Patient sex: M
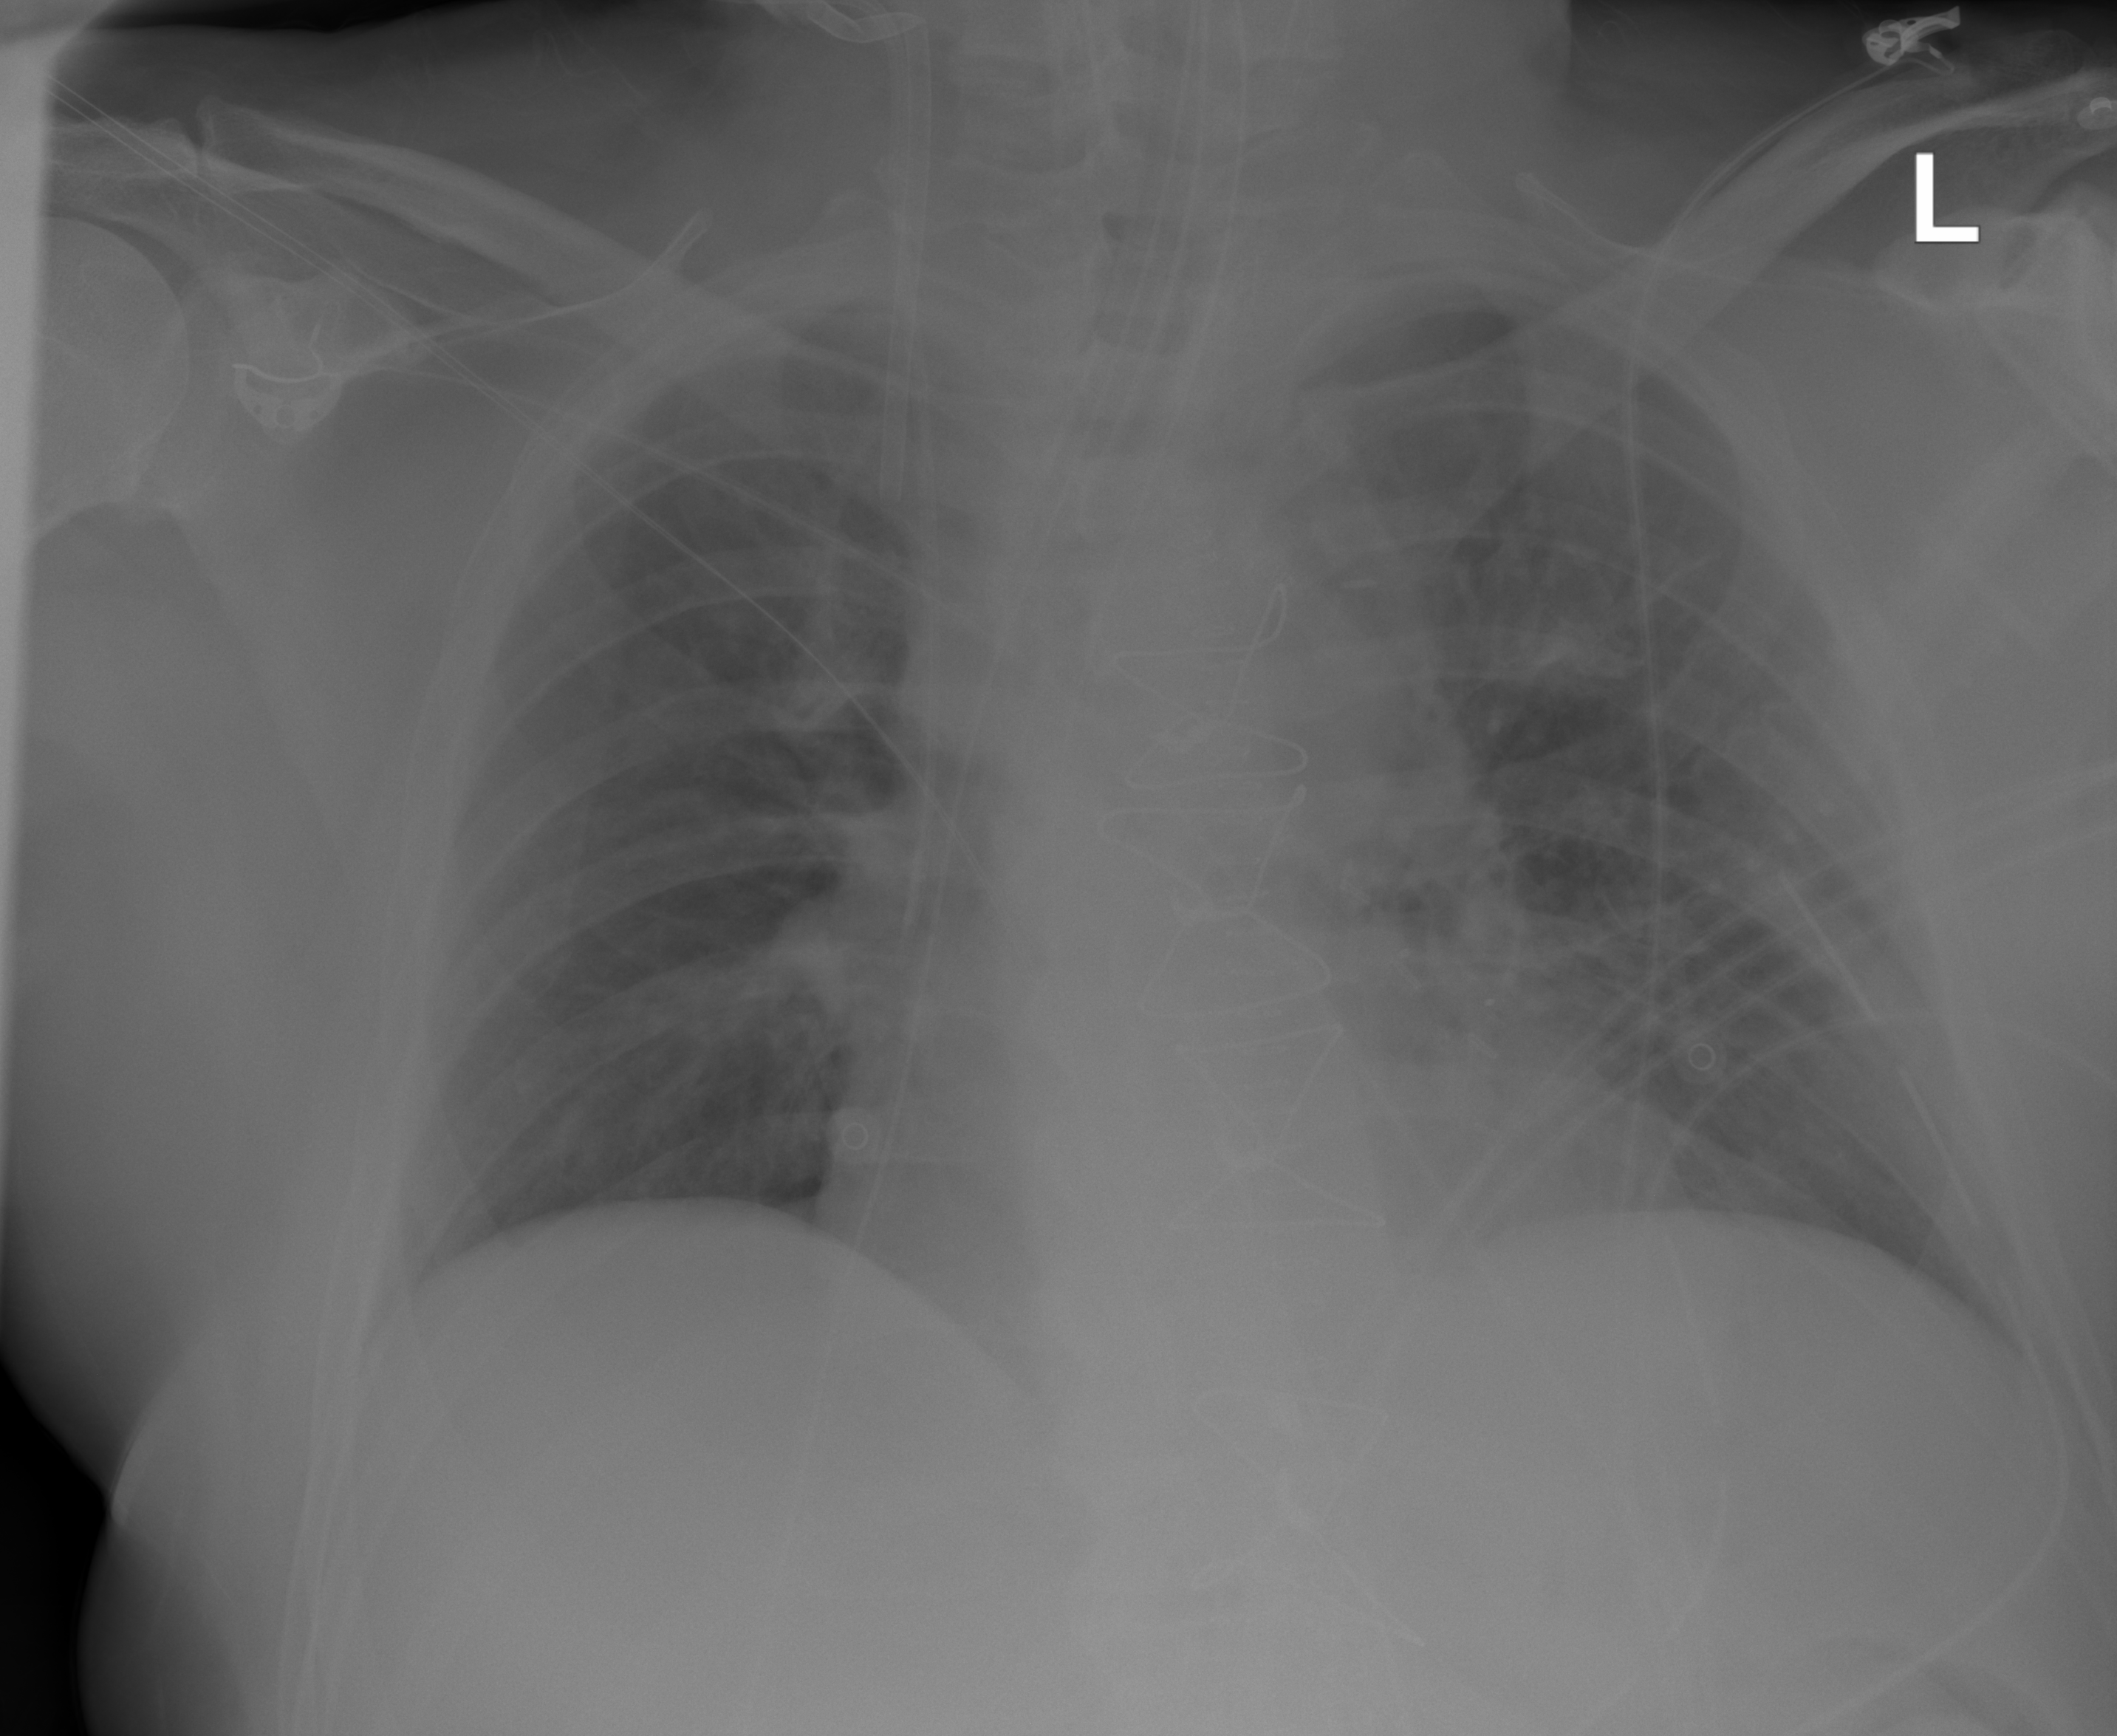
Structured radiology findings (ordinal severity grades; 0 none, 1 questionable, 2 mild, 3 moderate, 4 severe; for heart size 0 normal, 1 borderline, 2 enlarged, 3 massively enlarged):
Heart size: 0
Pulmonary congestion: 2
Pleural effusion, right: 0
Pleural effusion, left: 2
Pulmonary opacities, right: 0
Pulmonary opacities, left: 2
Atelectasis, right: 0
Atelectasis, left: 2